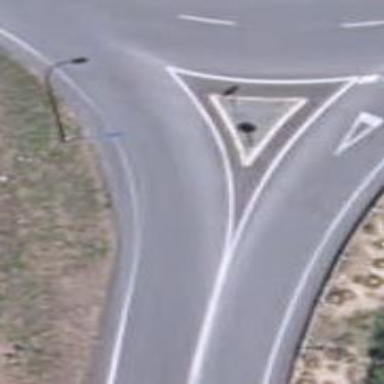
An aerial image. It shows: Secondary road with asphalt surface.